九年级 · 组合几何学
如图, 点 $O$ 是正六边形 $A B C D E F$ 对角线 $D F$ 上的一点, 且 $S_{\triangle A O C}=8$, 则正六边形 $A B C D E F$ 的面积为 ( )

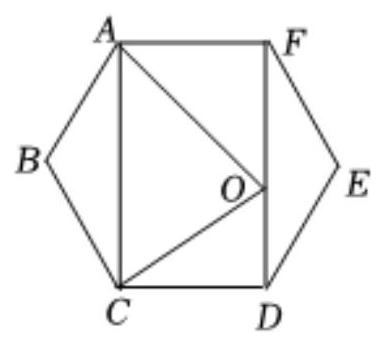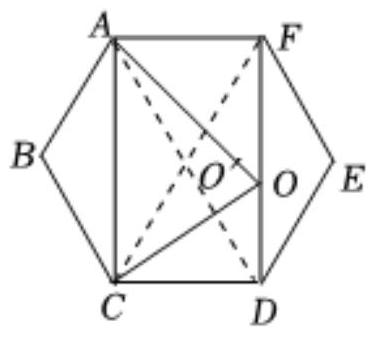
A. 18

B. 24

C. 30

D. 随着点 $O$ 的变化而变化

答案: B
解析: 解: 如图, 连接 $A D 、 C F$ 相交于点 $O^{\prime}$, 则点 $O^{\prime}$ 是正六边形 $A B C D E F$ 的中心，

$\because$ 六边形 $A B C D E F$ 是正六边形,

$\therefore A B=B C=C D=D E=E F=A F$,

$\angle B=B C D=\angle \angle C D E=\angle D E F=\angle E F A=\angle F A B=\frac{(6-2) \times 180^{\circ}}{6}=120^{\circ}$,

$\therefore \angle B A C=\angle B C A=\frac{180^{\circ}-120^{\circ}}{2}=30^{\circ}$,

$\therefore \angle A C D=120^{\circ}-30^{\circ}=90^{\circ}$,

同理, $\angle C D F=\angle D F A=90^{\circ}$,

$\therefore$ 四边形 $A C D F$ 是矩形,

$\therefore S_{\triangle A O \prime C}=S_{\triangle C O \prime D}=S_{\triangle D O \prime F}=S_{\triangle A O^{\prime} F}=\frac{1}{4} S_{\text {矩形 } A C D F}$,

由正六边形的性质可得 $S_{\triangle A B C}=S_{\triangle A O \prime C}=S_{\triangle D E F}$,

$\because S_{\triangle A O C}=8$,
$\therefore S_{\text {矩形ACDF }}=2 S_{\triangle A O C}=16$,

$$
\begin{aligned}
& \therefore S_{\text {正六边形 } A B C D E F}=S_{\text {矩形 } A C D F}+2 S_{\triangle A B C} \\
& =16+8
\end{aligned}
$$

$=24$,

故选: B.

根据圆内接正六边形的性质得出四边形 $A C D F$ 是矩形, 进而得出 $S_{\triangle A O \prime C}=S_{\triangle C O I D}=S_{\triangle D O \prime F}=S_{\triangle A O \prime F}=$ $S_{\triangle A B C}=S_{\triangle D E F}=4$, 由面积之间的关系可得答案.

本题考查正多边形和圆, 掌握正六边形的性质以及矩形的判定和性质是正确解答的前提.